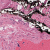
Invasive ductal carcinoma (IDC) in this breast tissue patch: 0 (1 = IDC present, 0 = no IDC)